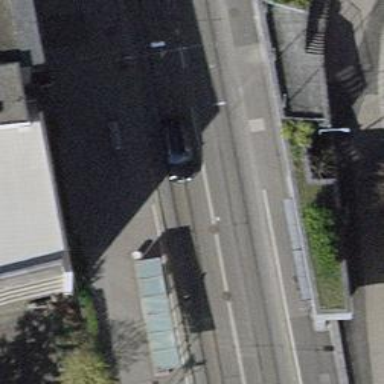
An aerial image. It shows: Tram stop for public transport.